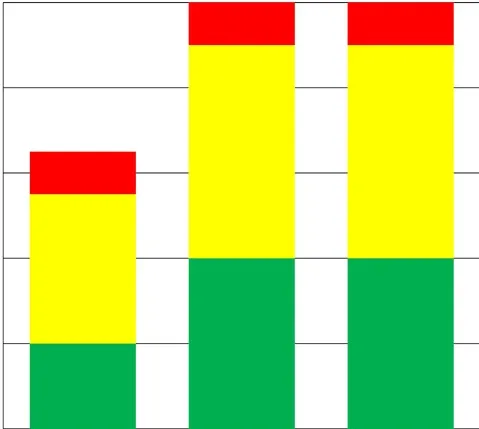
Japanese Society for Surgery of the Foot, Ankle/Hindfoot scale. The score was 65 points before the operation but improved to 100 points six months after the surgery.
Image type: radiology (ct)